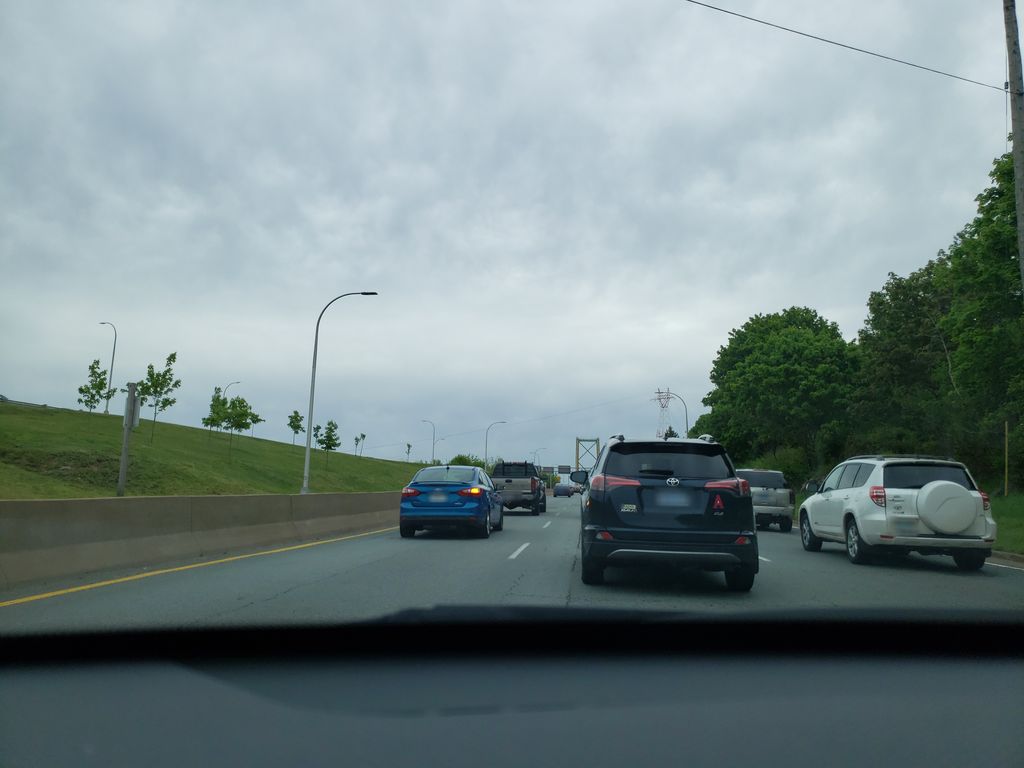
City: halifax